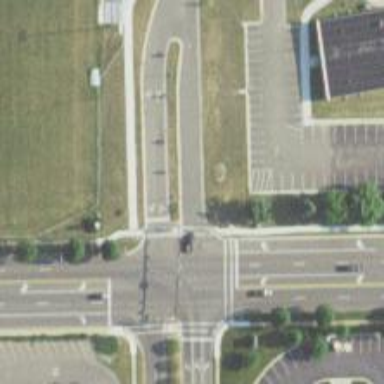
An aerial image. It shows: Marked crossing on footway.